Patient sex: F
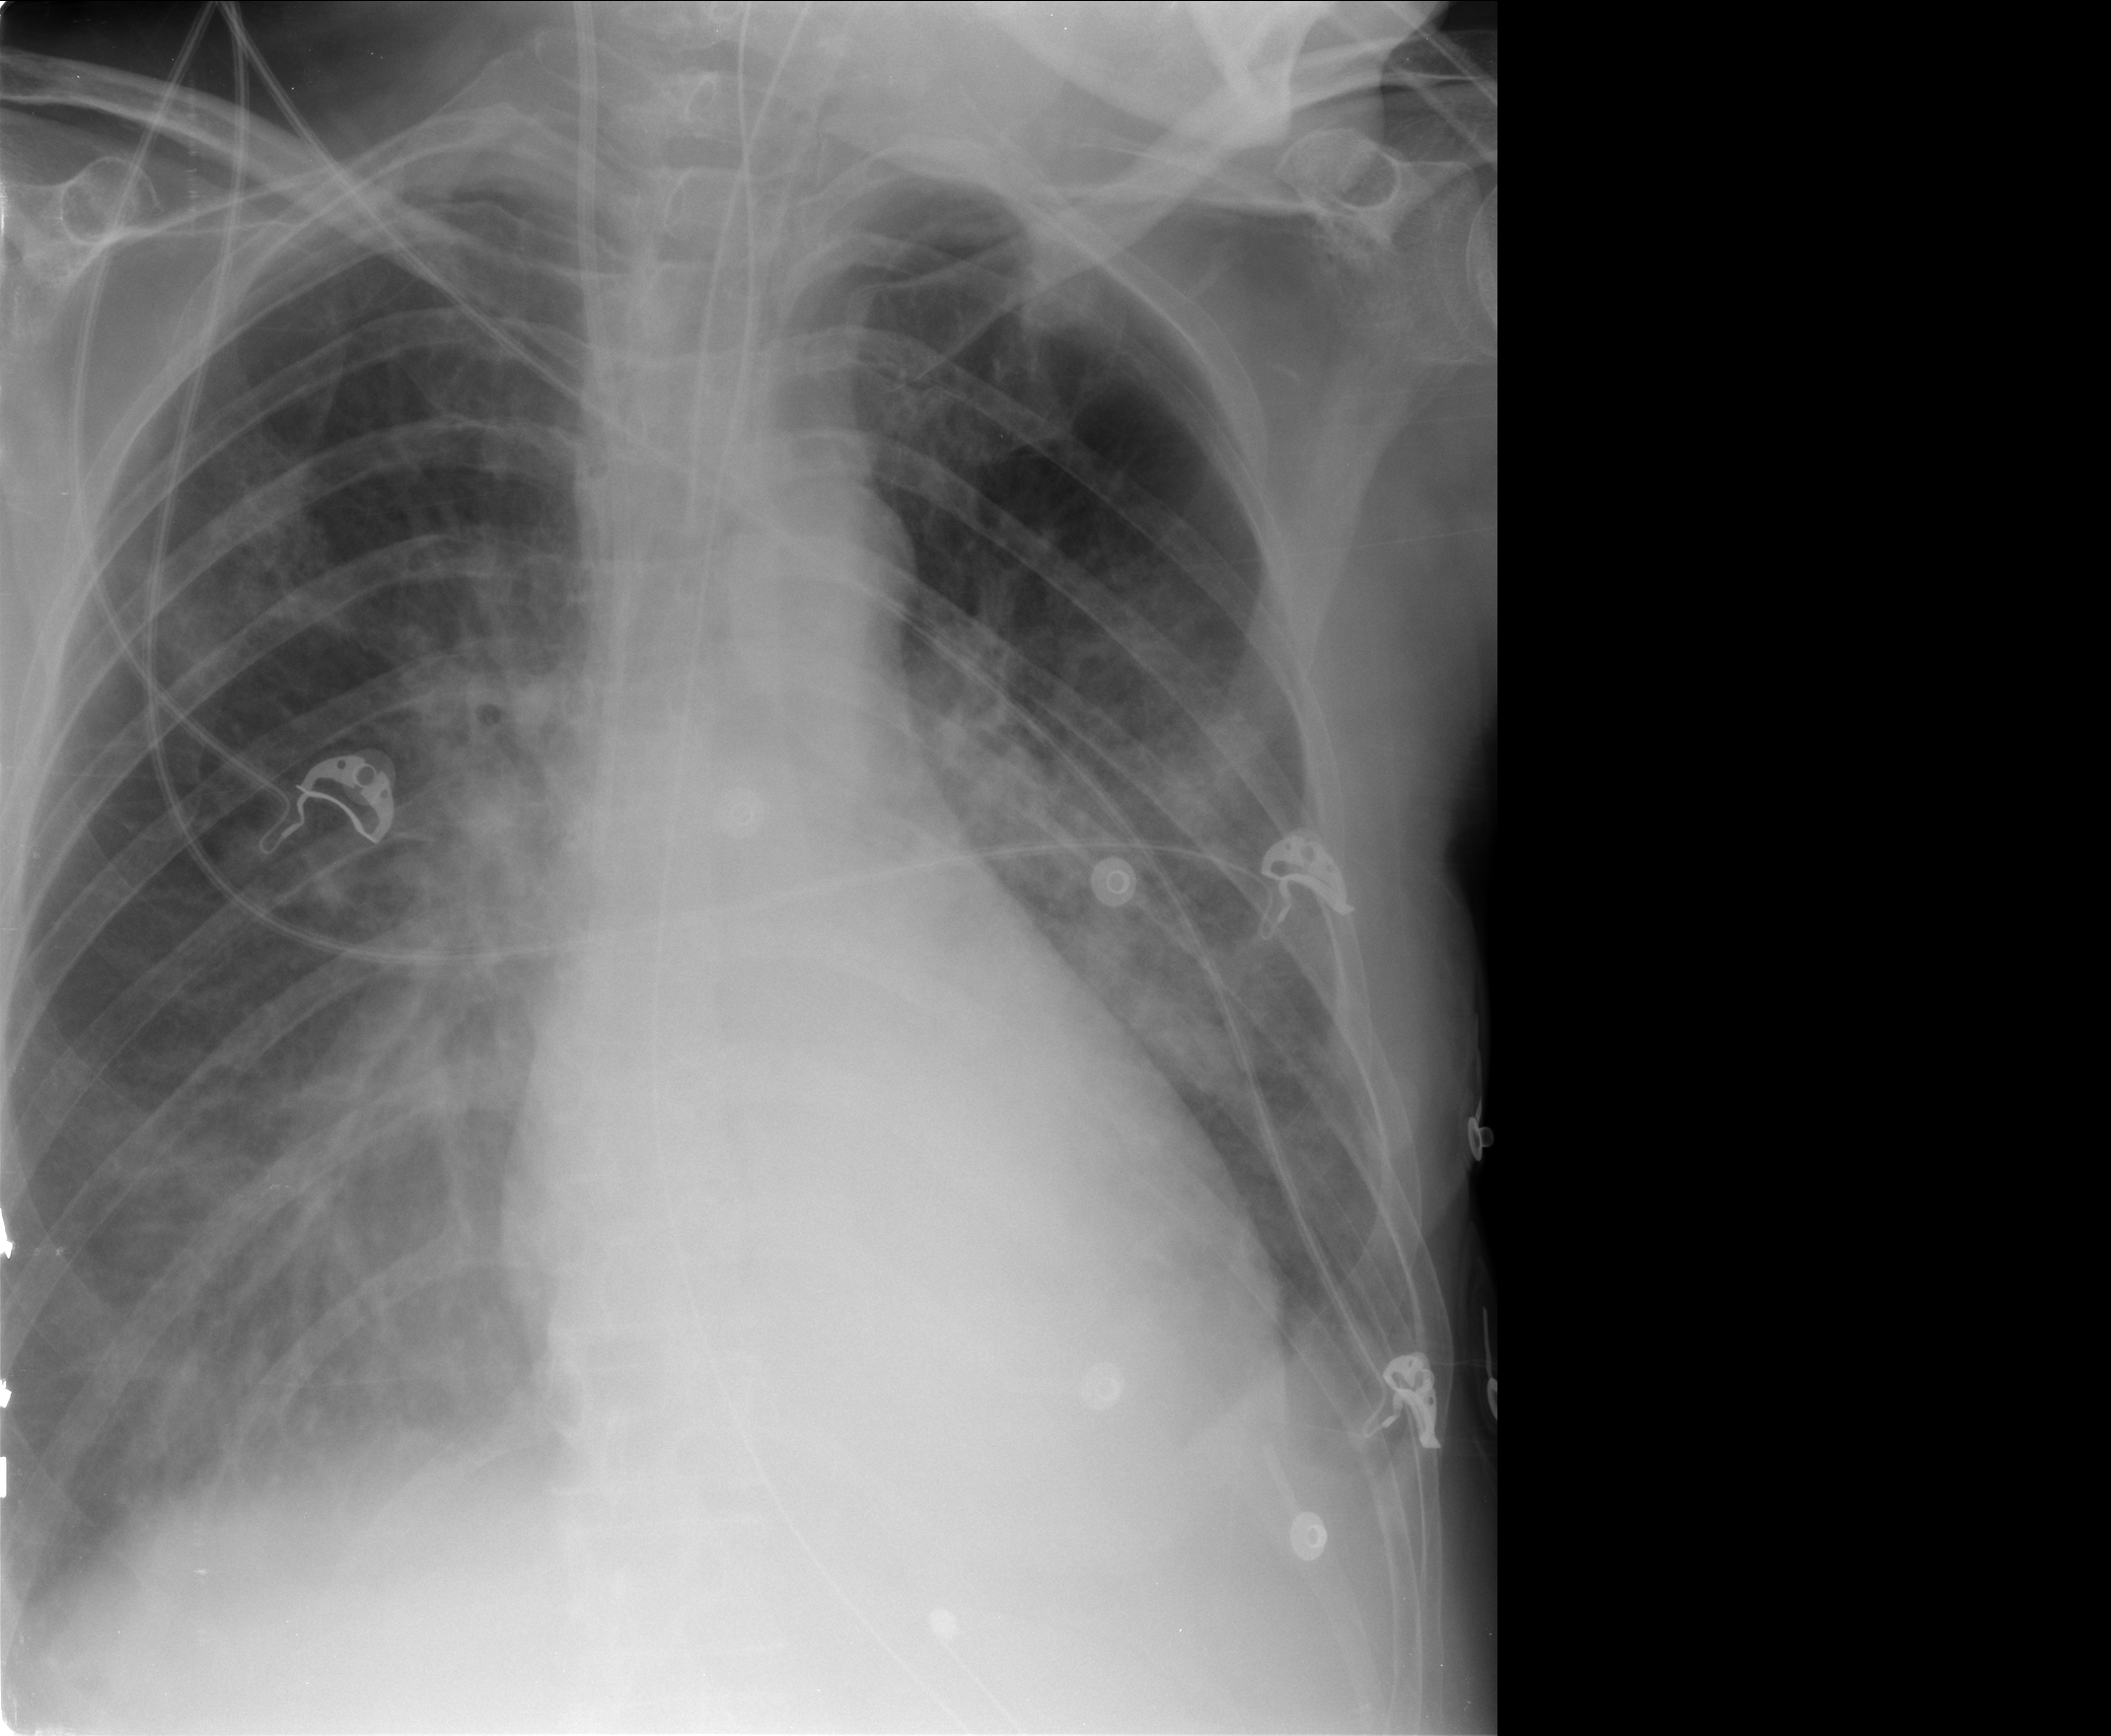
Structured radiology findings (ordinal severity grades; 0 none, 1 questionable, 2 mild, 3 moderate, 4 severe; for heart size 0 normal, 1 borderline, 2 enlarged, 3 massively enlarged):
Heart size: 1
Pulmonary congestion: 2
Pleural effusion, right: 2
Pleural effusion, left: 2
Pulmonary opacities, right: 2
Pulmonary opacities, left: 2
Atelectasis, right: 2
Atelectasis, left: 2